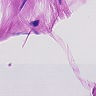
Metastatic tissue present: no